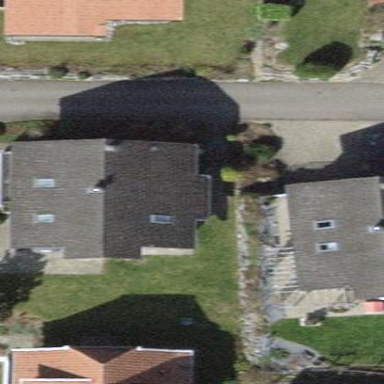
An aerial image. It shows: Detached building with gabled roof.